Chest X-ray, AP view. Patient: 80 years old, sex F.
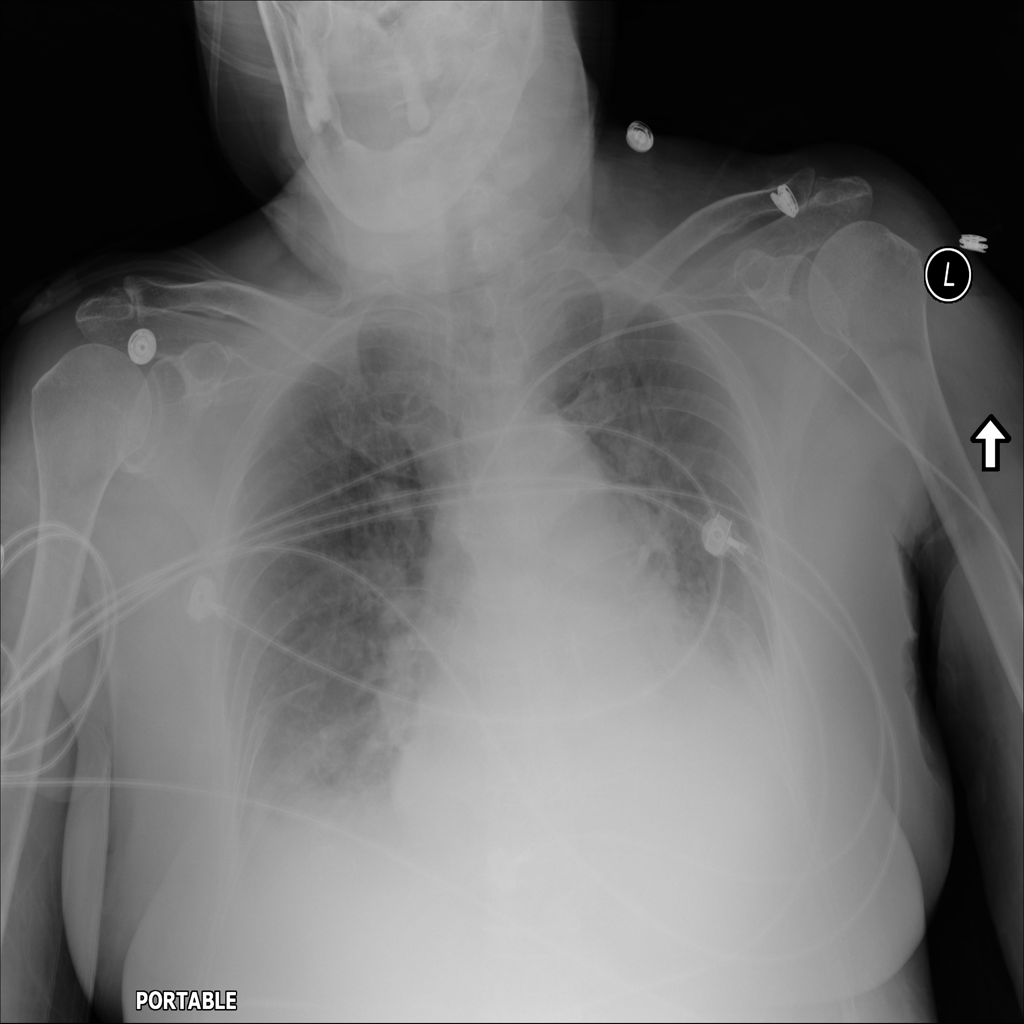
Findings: Consolidation, Effusion